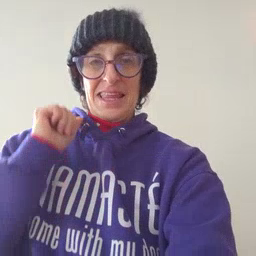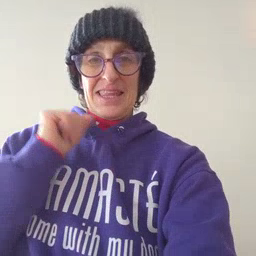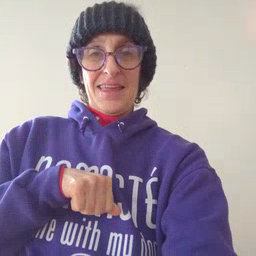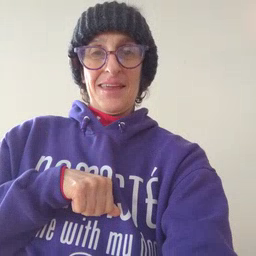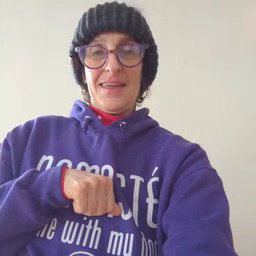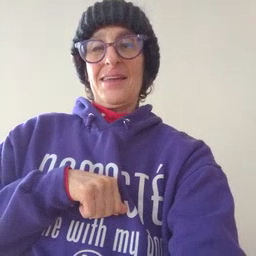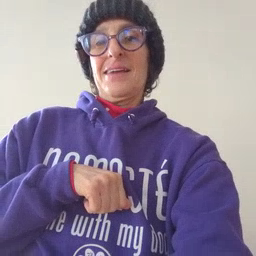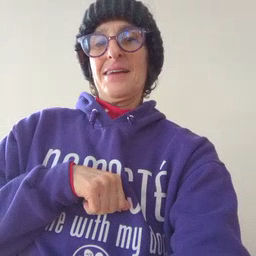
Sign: can